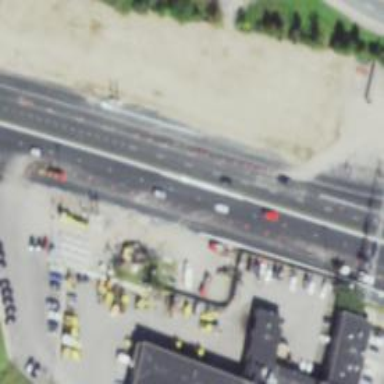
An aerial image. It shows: Toll gantry on the road.